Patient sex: M
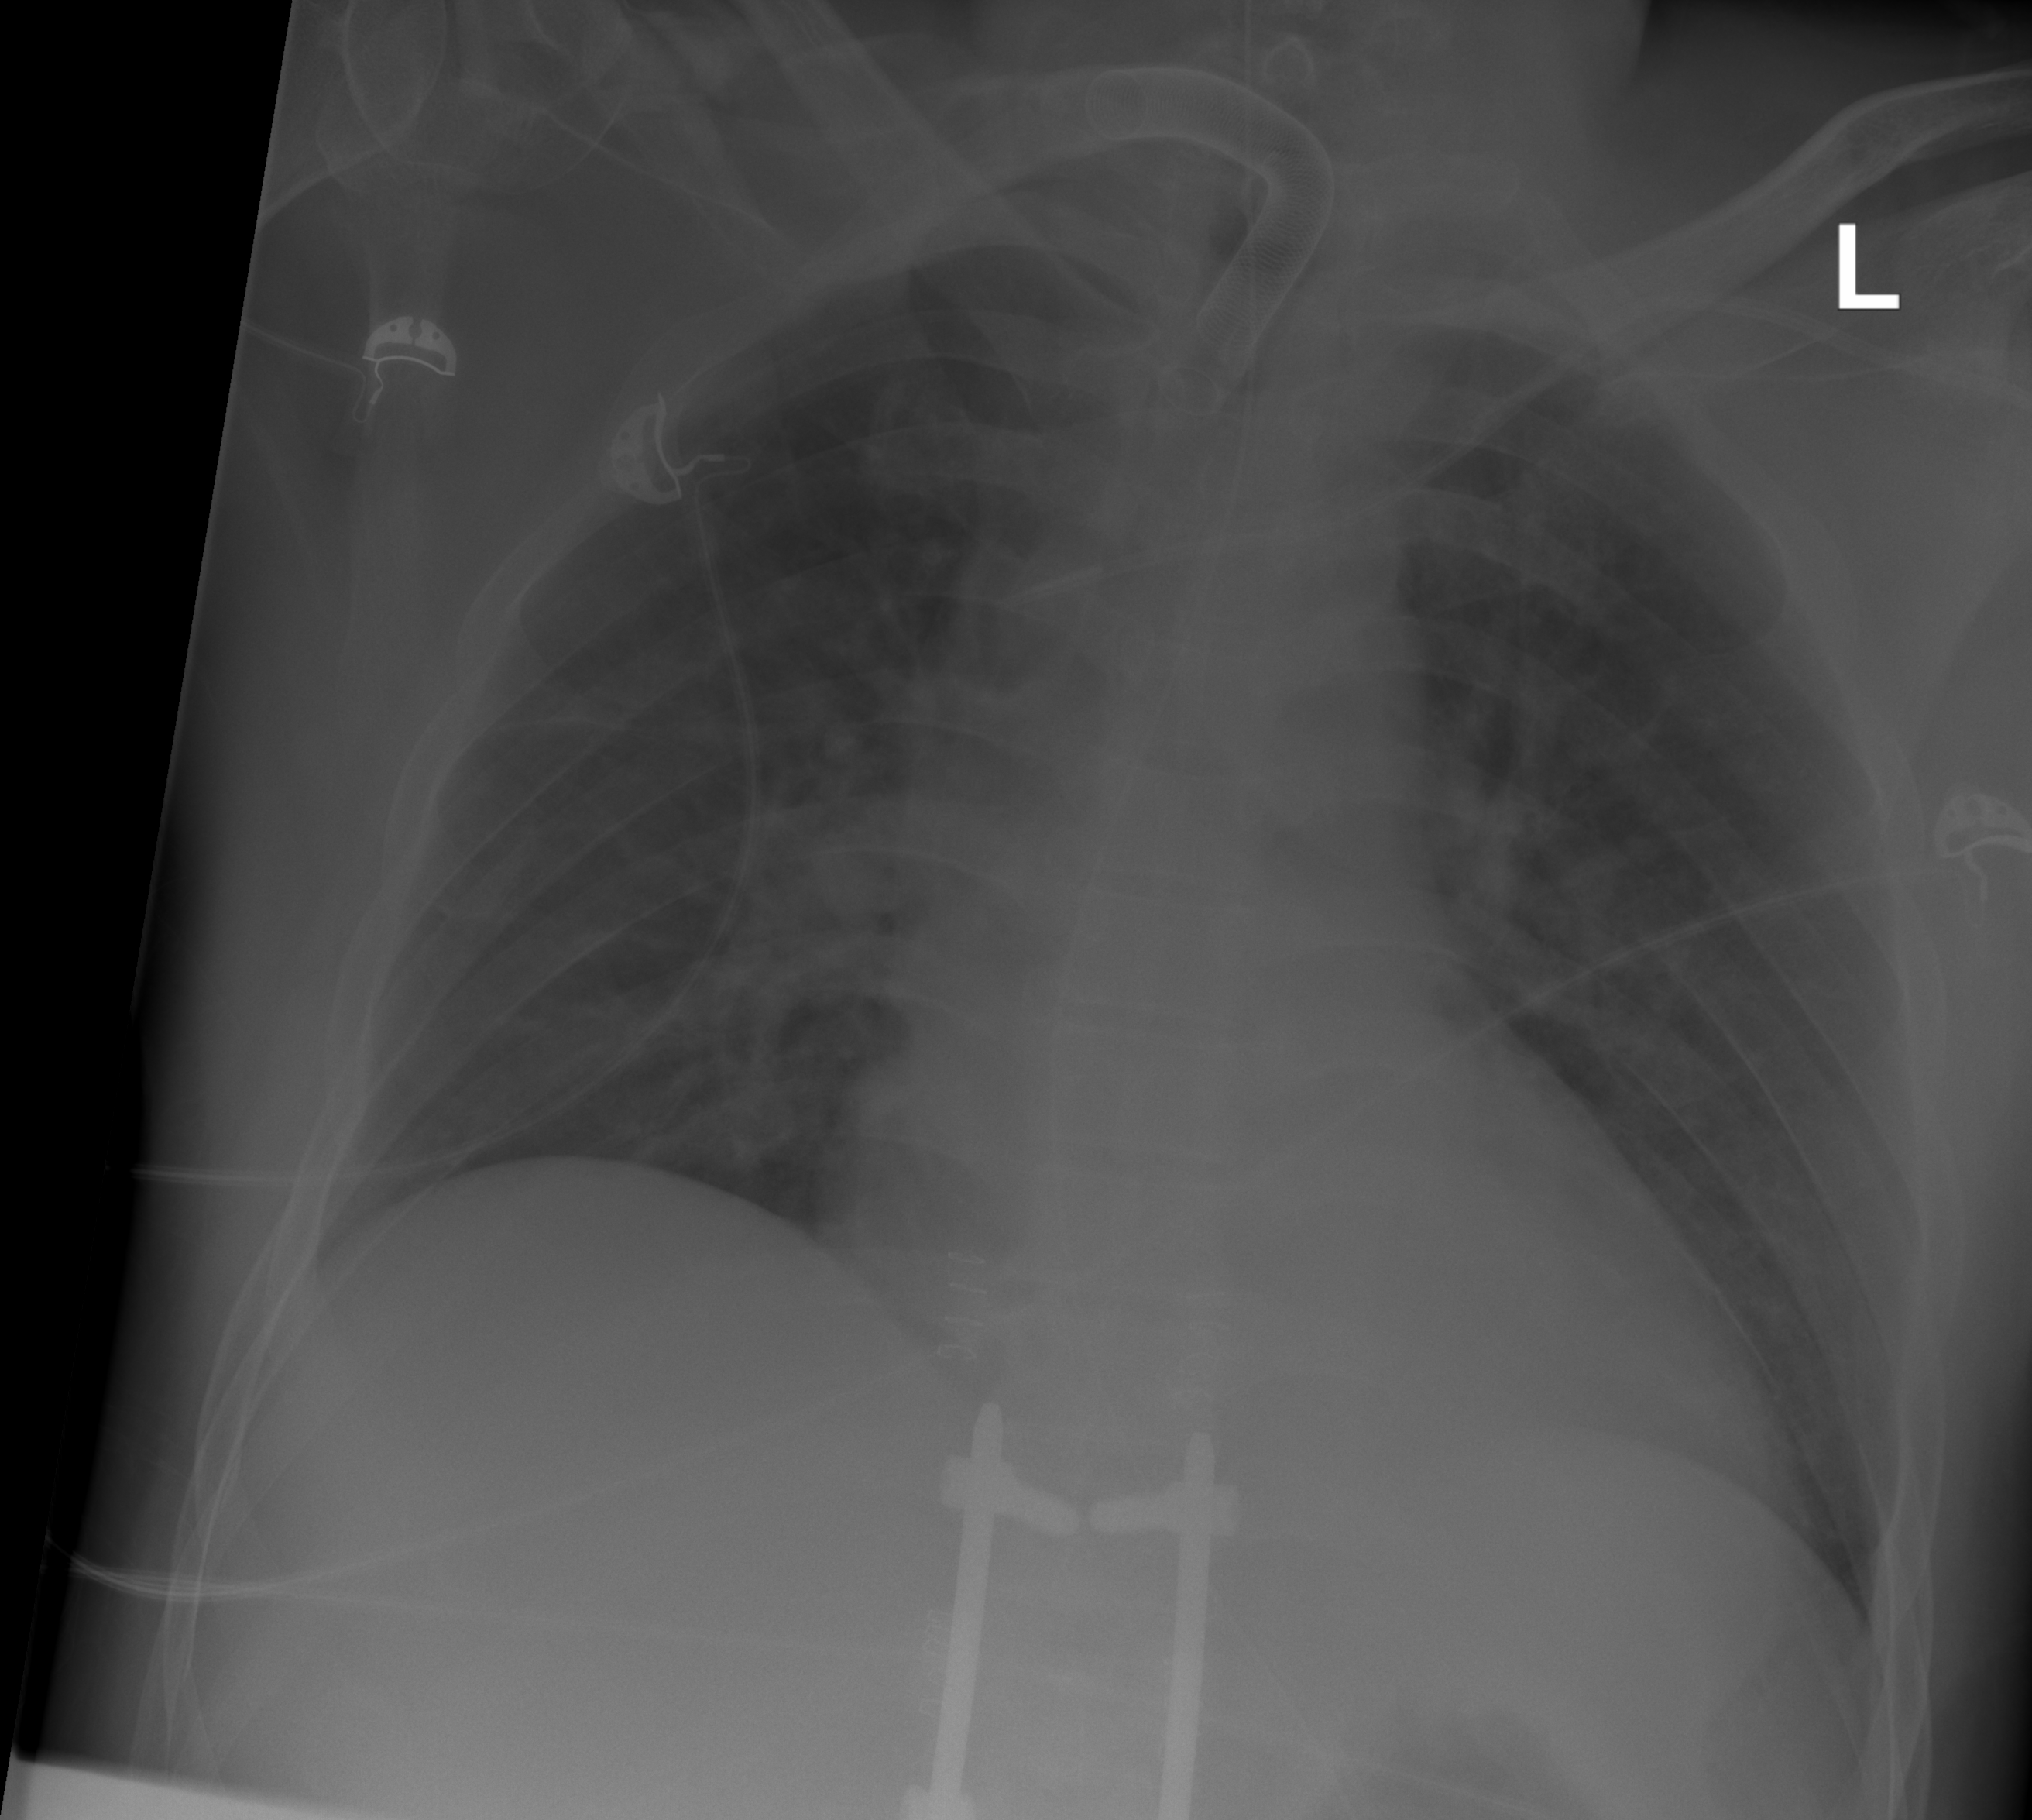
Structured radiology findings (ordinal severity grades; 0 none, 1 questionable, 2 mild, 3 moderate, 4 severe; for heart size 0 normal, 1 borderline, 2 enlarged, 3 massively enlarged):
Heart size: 2
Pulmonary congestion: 2
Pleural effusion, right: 0
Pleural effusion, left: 0
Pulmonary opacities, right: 2
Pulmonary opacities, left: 1
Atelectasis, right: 1
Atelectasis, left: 0